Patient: sex F, age 58
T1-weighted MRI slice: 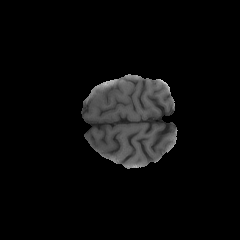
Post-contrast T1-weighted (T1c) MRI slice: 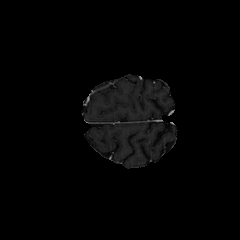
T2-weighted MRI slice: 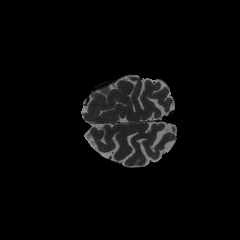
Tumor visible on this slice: yes
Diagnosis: Glioblastoma, IDH-wildtype
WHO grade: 4